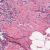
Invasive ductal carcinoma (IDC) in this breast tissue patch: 1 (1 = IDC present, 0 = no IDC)